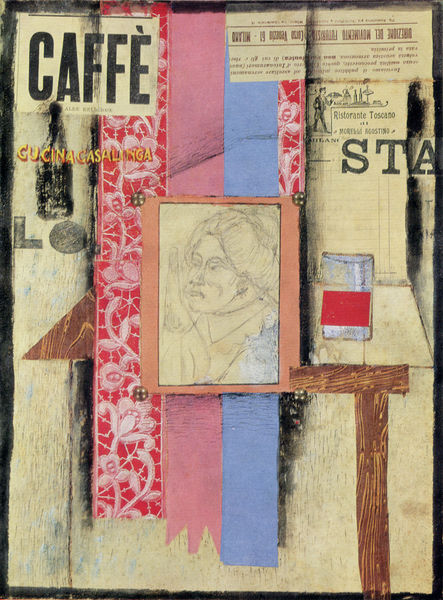
Titel: Caffè di sobborgo
Künstler: Carlo Carrà
Standort: Torino
Institution: Galleria Galatea
Schlagwörter: blau, mann, kubismus, braun, café, frau, glas, holz, stuhl, tisch, zeichnung, rot, muster, flasche, bild, bildnis, portrait, porträt, rosa, schrift, papier, italien, graphik, tapete, streifen, collage, futurismus, buch, text, zeitung, buchstaben, kollage, reihen, reihung, bänder, ausschnitte, wörter, etikett, holzmaserung, caffe